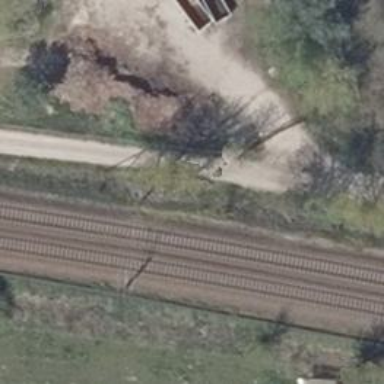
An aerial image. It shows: Rail line with electrified contact lines on embankment.